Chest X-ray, AP view. Patient: 23 years old, sex M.
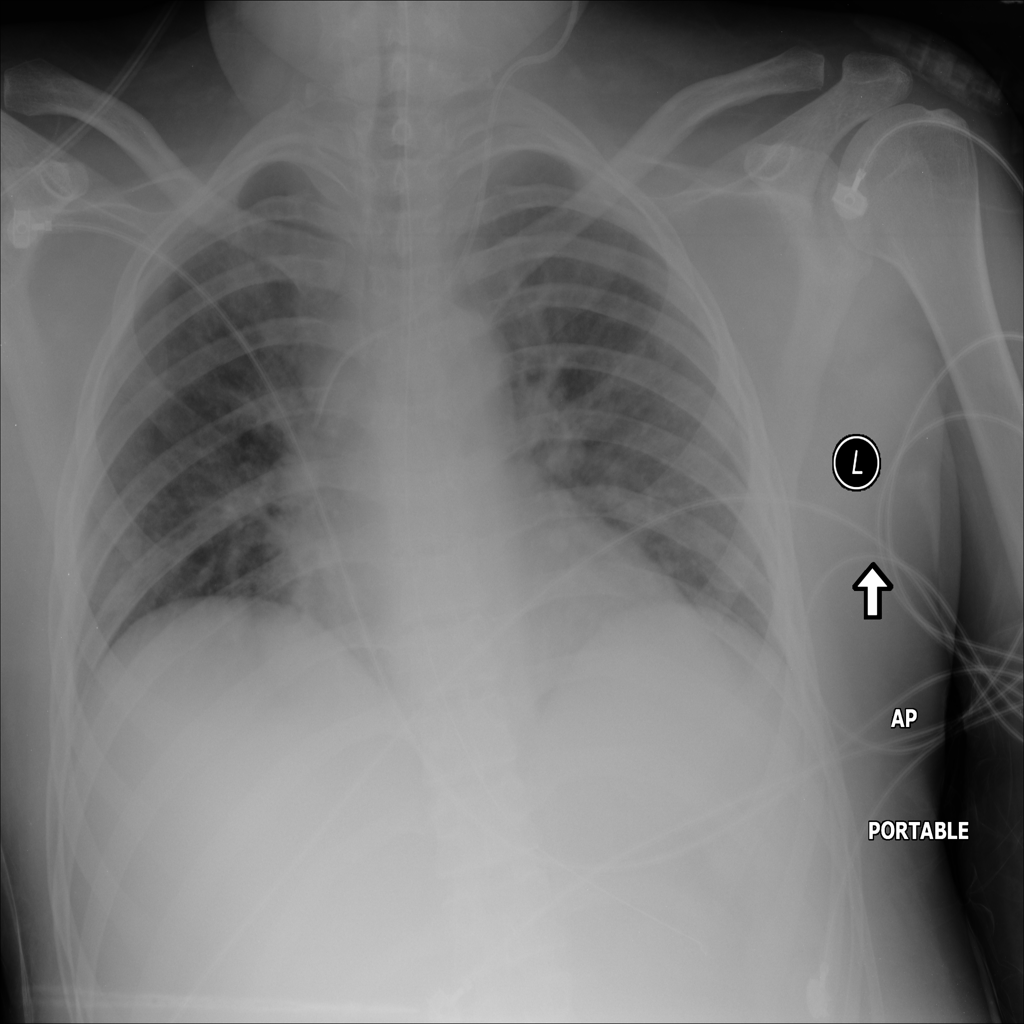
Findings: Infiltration